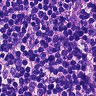
Metastatic tissue present: yes